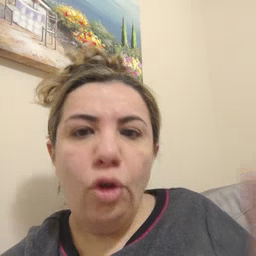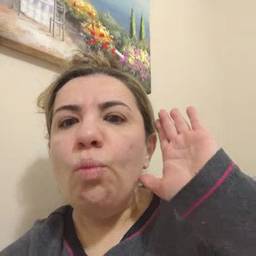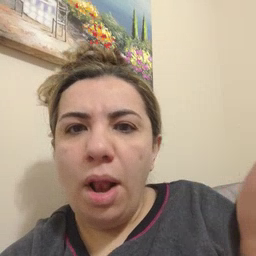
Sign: will